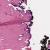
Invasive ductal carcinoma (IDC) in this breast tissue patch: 0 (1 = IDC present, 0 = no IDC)